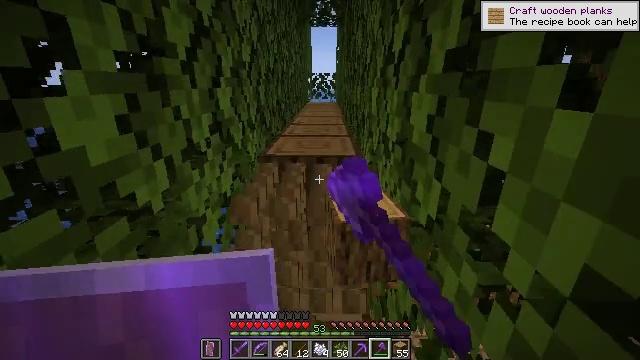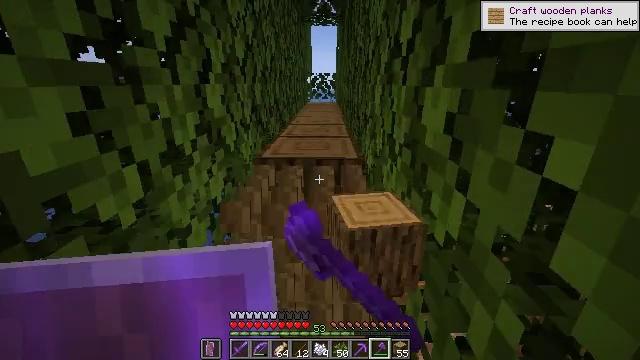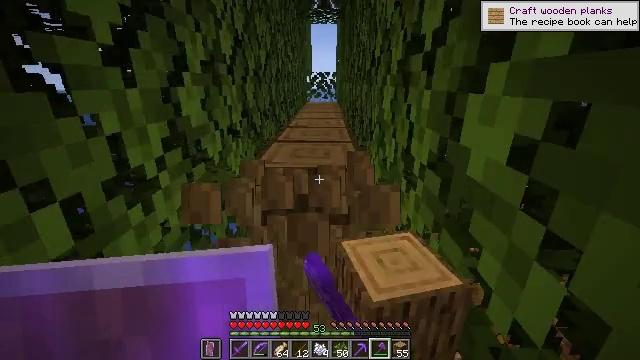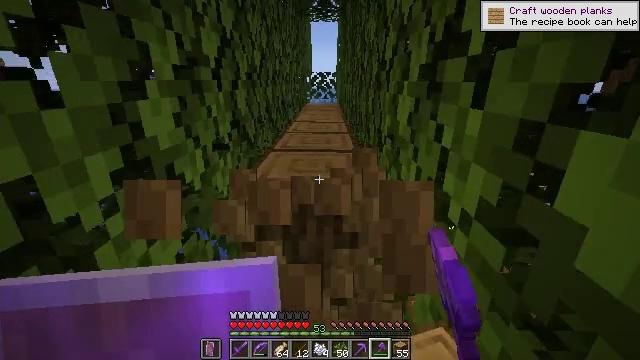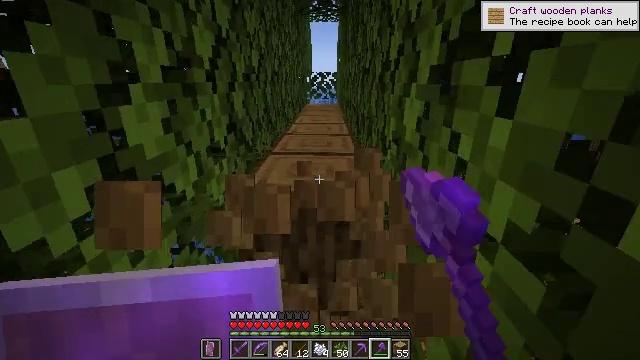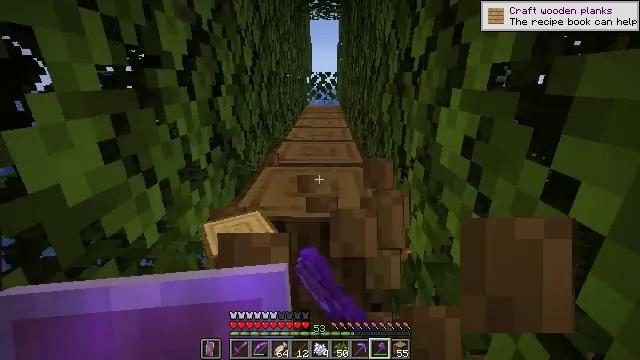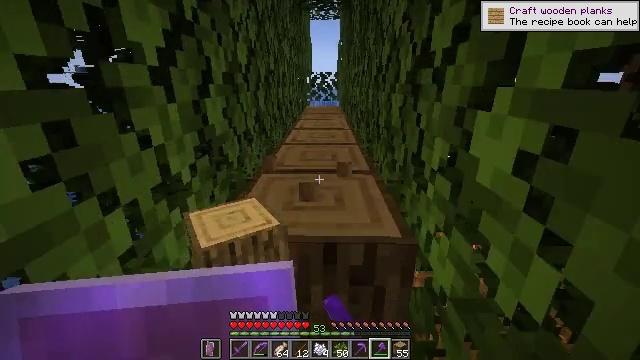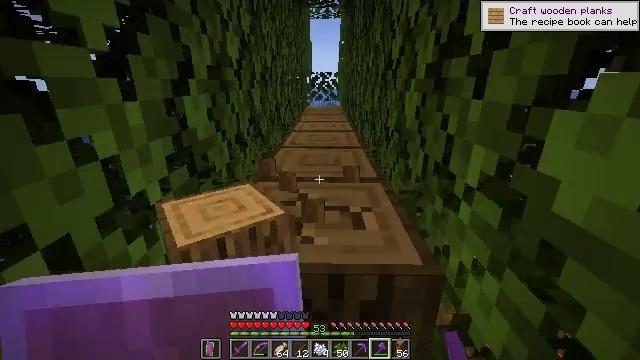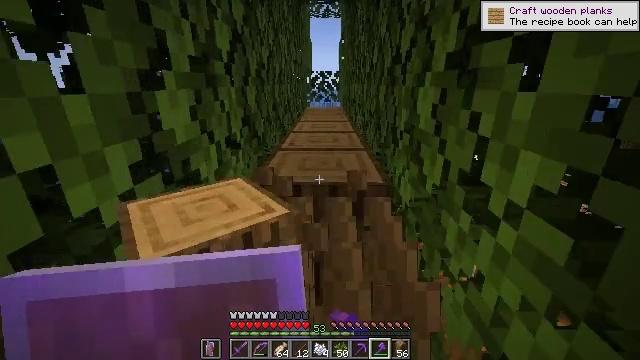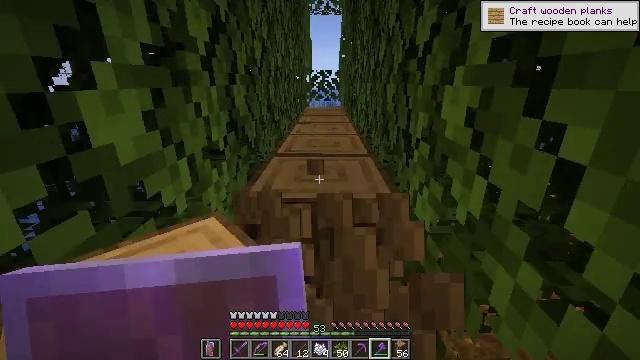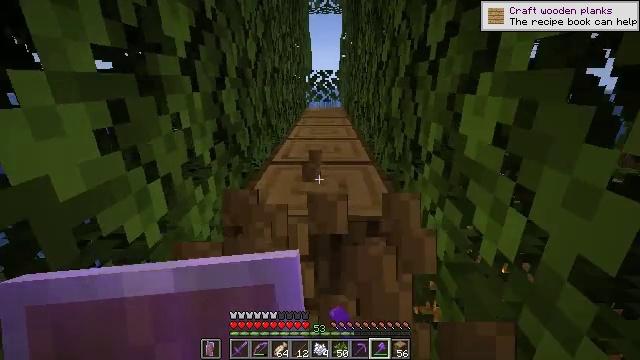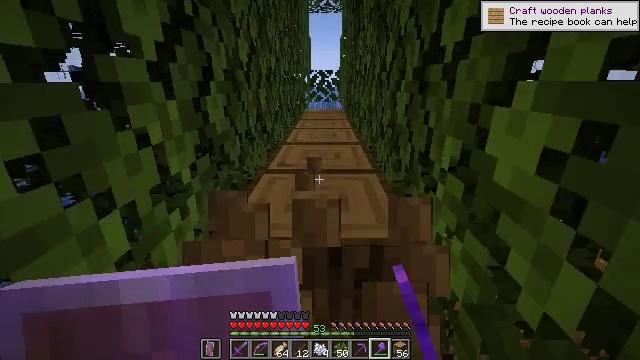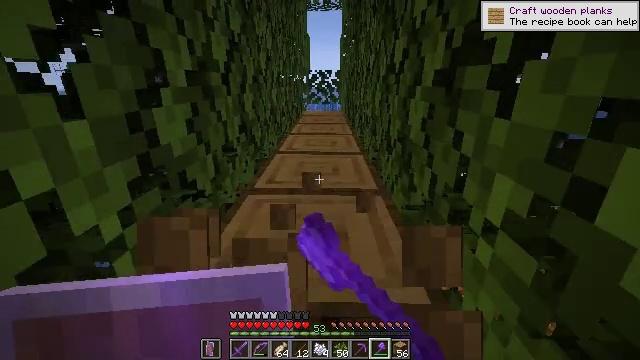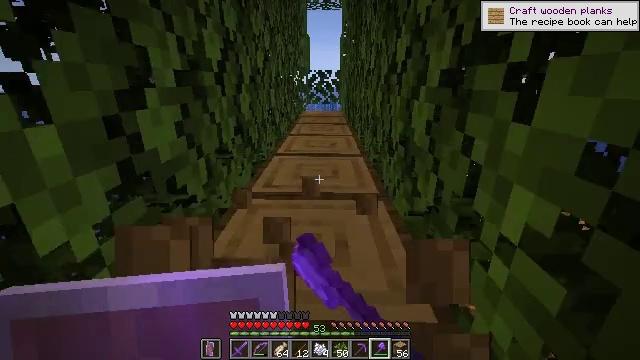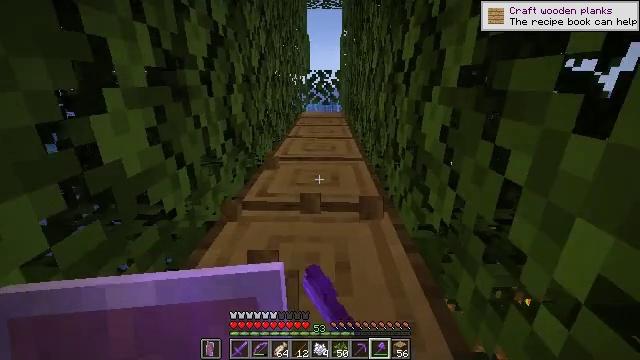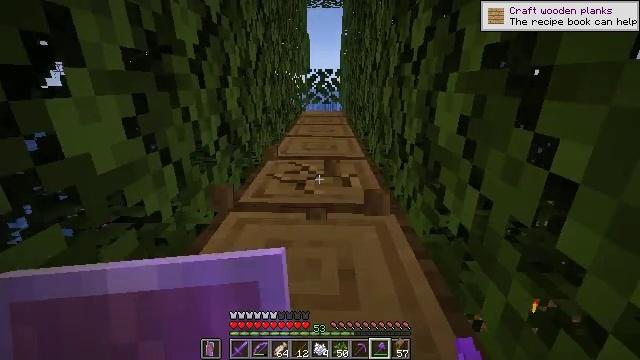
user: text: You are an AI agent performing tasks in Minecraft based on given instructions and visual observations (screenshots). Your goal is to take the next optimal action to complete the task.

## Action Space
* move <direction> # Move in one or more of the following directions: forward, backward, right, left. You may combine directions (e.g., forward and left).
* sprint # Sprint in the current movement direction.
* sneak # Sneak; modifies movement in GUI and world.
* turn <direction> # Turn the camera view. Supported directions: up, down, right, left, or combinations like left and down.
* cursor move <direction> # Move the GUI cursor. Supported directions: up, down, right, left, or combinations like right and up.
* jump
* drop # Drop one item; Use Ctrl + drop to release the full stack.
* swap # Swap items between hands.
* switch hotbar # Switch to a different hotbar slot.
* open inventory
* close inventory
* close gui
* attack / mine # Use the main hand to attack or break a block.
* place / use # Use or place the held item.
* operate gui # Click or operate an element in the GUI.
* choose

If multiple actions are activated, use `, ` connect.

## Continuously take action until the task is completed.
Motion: motion action
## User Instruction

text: Chop down the oak log.
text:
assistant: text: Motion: move forward, attack / mine
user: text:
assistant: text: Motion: move forward, attack / mine
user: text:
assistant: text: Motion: move forward, attack / mine
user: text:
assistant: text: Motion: move forward, attack / mine
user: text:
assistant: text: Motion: move forward, attack / mine
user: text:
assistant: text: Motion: move forward, attack / mine
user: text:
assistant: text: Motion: move forward, attack / mine
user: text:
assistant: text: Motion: move forward, attack / mine
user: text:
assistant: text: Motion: move forward, attack / mine
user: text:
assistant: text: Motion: move forward, attack / mine
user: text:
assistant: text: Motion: move forward, attack / mine
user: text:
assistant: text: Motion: move forward, attack / mine
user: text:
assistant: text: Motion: move forward, attack / mine
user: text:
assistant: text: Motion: move forward, attack / mine
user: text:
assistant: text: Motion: move forward, attack / mine
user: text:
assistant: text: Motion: move forward, attack / mine
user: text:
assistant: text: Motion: move forward, attack / mine
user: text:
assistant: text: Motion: move forward, attack / mine
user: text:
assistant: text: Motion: move forward, attack / mine
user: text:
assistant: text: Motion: move forward, attack / mine
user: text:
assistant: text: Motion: move forward, attack / mine
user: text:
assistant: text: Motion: move forward, attack / mine
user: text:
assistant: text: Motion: move forward, attack / mine
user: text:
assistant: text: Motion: move forward, attack / mine
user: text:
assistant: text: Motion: move forward, attack / mine
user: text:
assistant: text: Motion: no_op
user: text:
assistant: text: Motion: no_op
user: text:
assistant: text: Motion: move back
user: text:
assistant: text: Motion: move back
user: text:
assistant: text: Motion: move back